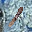
Label: 1